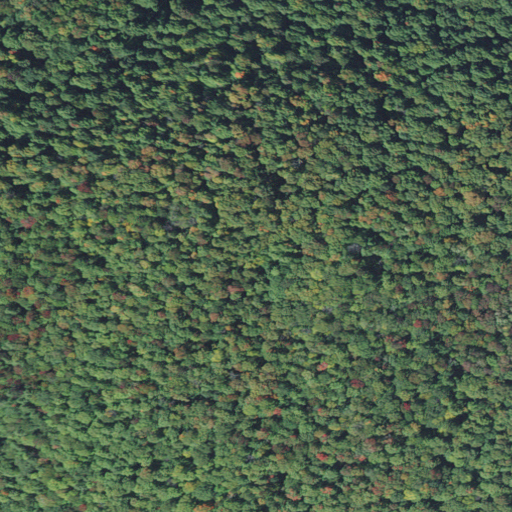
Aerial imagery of mountain in Vermont named Buck Mountain containing deciduous forest, mixed forest, evergreen forest, and shrub